Field crop: maize
Growth stage: 2
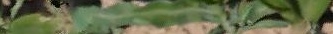
Species: maize